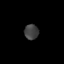
Tissue: lung
Cell type: Others
Senescence score: 0.5999
Nuclear area (px): 211
Mean DAPI intensity: 65.118